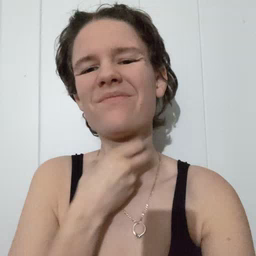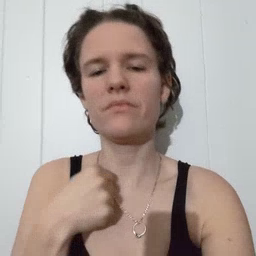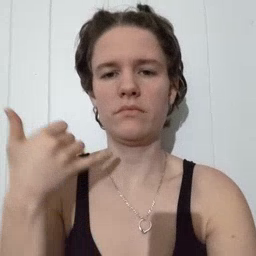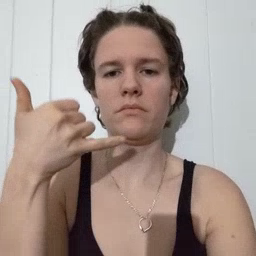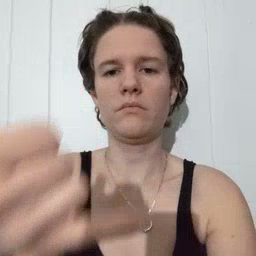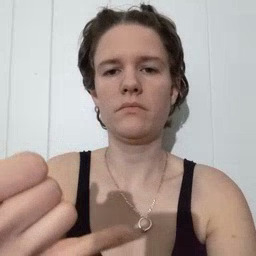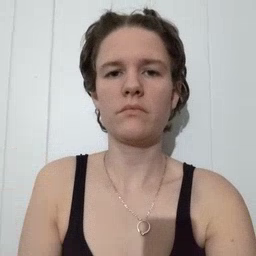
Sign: callonphone